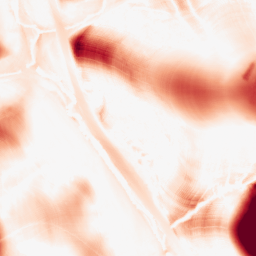
Category: morphological
Decomposition family: tophat
Decomposition parameters: size: 50
mode: white
Upsampling method: sinc_hamming
Upsampling parameters: scale: 2
kernel_size: 8
Upsampling scale: 2